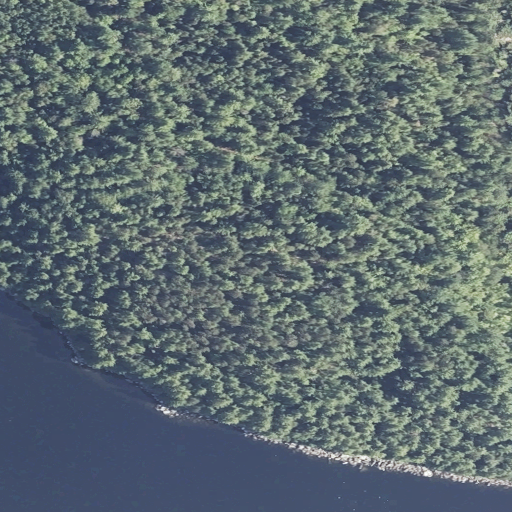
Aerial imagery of mountain in Maine named Hedgehog Mountain containing evergreen forest, open water, open development, mixed forest, herbaceous wetlands, and grassland